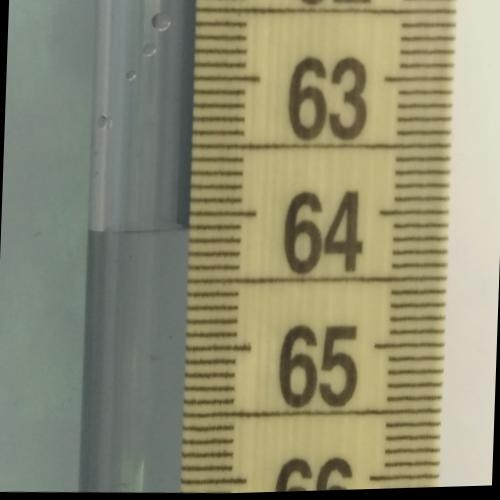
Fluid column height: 64.1 cm